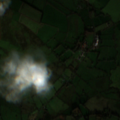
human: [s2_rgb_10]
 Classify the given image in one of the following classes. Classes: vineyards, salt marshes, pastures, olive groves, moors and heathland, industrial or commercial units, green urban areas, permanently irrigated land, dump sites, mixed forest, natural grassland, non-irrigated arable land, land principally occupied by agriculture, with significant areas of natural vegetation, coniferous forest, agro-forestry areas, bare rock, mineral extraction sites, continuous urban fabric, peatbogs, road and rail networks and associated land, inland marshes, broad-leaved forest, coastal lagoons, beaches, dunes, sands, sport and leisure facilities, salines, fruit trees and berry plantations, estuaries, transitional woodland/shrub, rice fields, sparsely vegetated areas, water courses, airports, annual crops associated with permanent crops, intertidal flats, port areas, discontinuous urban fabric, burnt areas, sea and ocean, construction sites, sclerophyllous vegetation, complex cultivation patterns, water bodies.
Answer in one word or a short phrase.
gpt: pastures, land principally occupied by agriculture, with significant areas of natural vegetation